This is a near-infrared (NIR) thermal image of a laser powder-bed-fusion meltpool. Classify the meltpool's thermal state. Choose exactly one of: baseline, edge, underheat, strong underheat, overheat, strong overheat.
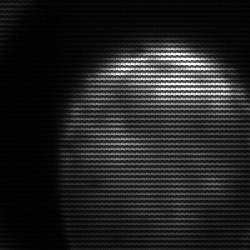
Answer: edge